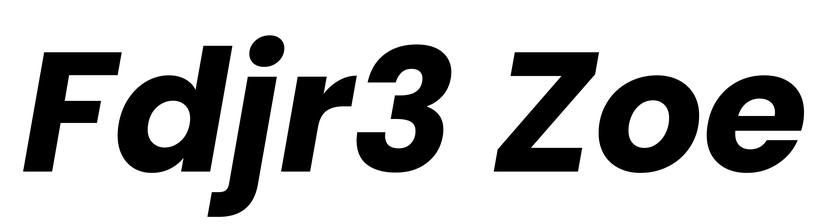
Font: Poppins-BoldItalic